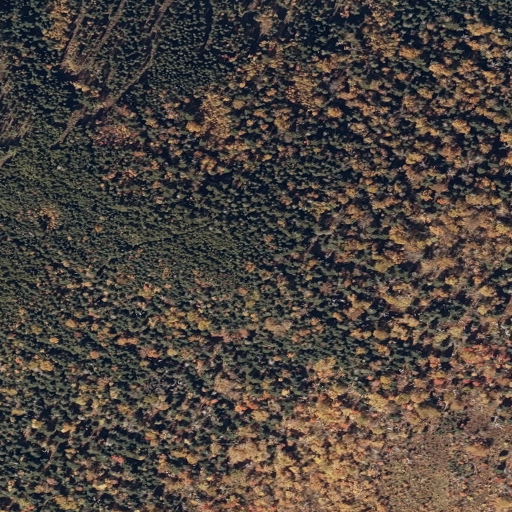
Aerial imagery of mountain in Maine named Spruce Mountain containing mixed forest, deciduous forest, evergreen forest, and shrub